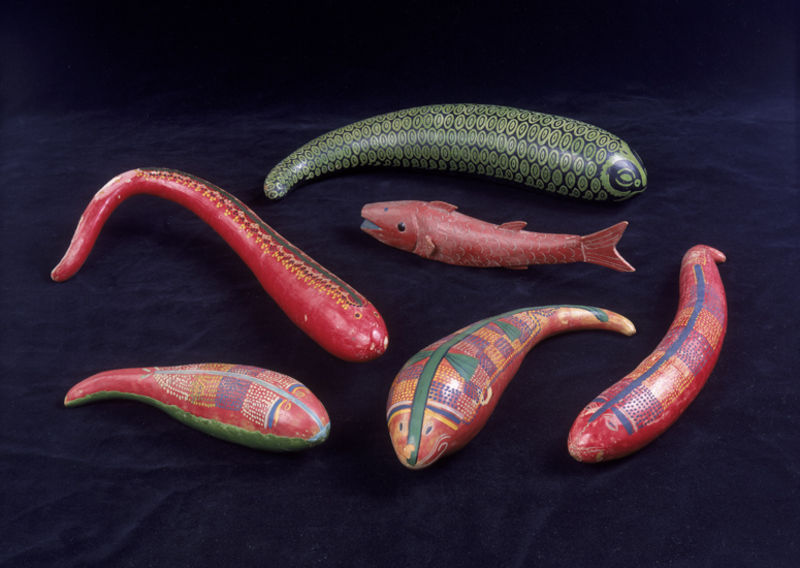
Titel: Seal (Foca)
Standort: Amherst (Massachusetts, USA)
Institution: Mead Art Museum, Amherst College
Schlagwörter: blue, red, black, green, pattern, patterns, pink, wooden, wood, eyes, color, dots, purple, mouth, animals, line, tail, snakes, sculpture, small, ancient, design, art, colorful, colors, dot, animal, eye, form, lines, fish, long, stylized, japan, tablecloth, stones, open, bodies, bunt, painted, swimming, muster, toys, gourd, swim, fin, vegetable, six, mouths, sculpted, fins, 6, tails, eel, designs, cucumber, ureinwohner, pisces, sea food, eels, fische, japanisch, schnitzerei, shark, whale, worm, gourds, long form, lures